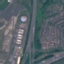
Label: Highway